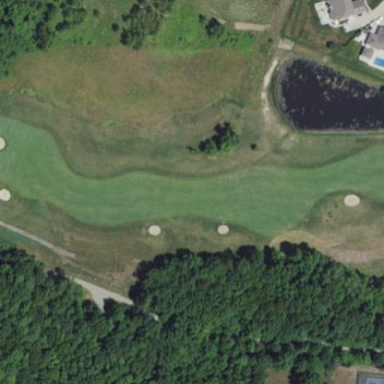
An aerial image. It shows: Grassy area designated as golf fairway.